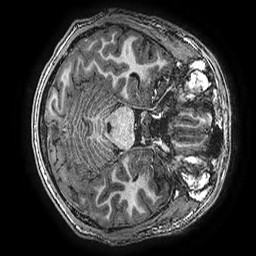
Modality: T1w
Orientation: axial
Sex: male
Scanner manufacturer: ge
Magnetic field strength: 3 T
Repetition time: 0.00766 s
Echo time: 0.003476 s